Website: apple
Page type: customer-info-address
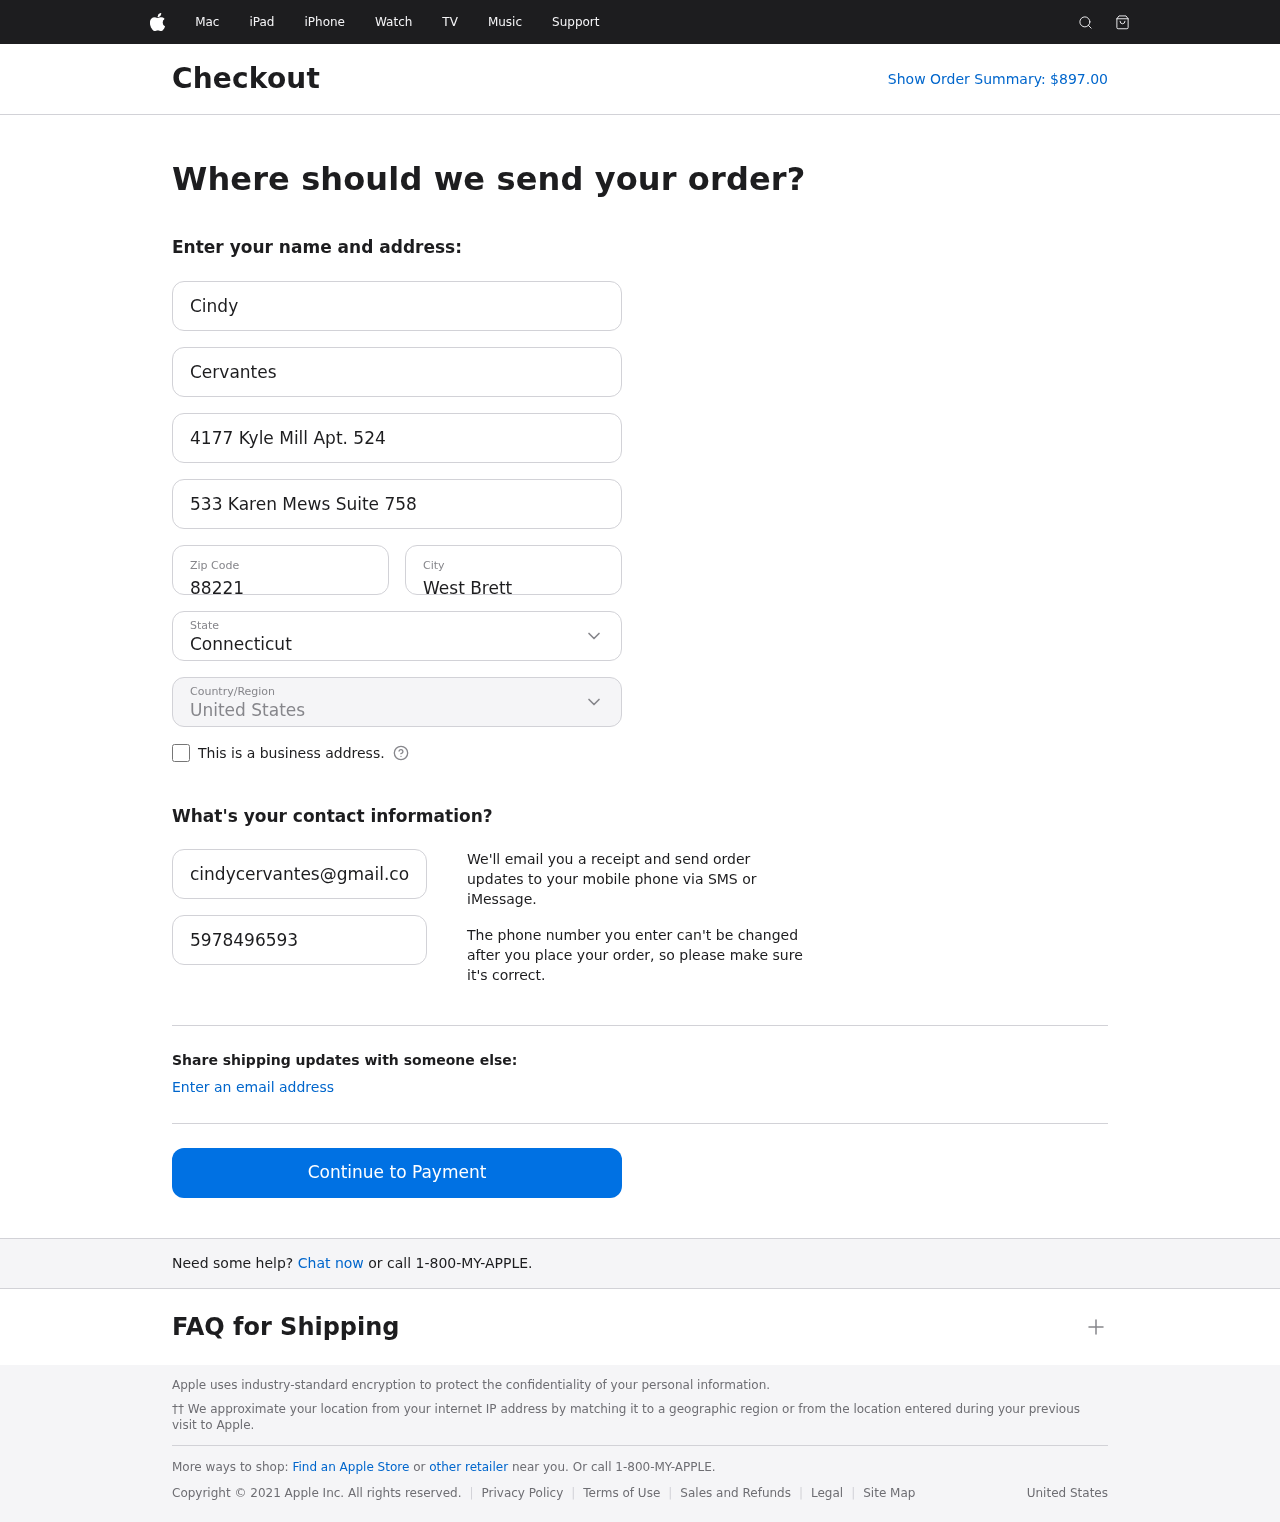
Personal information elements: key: PII_CITY
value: West Brett
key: PII_COUNTRY
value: United States
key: PII_EMAIL
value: cindycervantes@gmail.com
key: PII_FIRSTNAME
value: Cindy
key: PII_LASTNAME
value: Cervantes
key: PII_PHONE
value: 5978496593
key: PII_POSTCODE
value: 88221
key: PII_STATE
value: Connecticut
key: PII_STREET
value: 4177 Kyle Mill Apt. 524
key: PII_STREET2
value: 533 Karen Mews Suite 758
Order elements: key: ORDER_TOTAL
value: Show Order Summary: $897.00